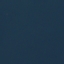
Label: SeaLake